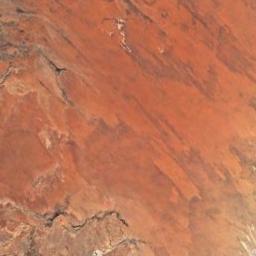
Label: desert